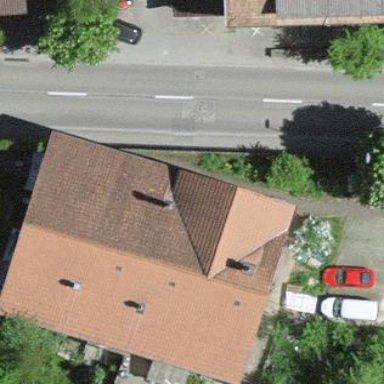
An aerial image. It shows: Residential building.